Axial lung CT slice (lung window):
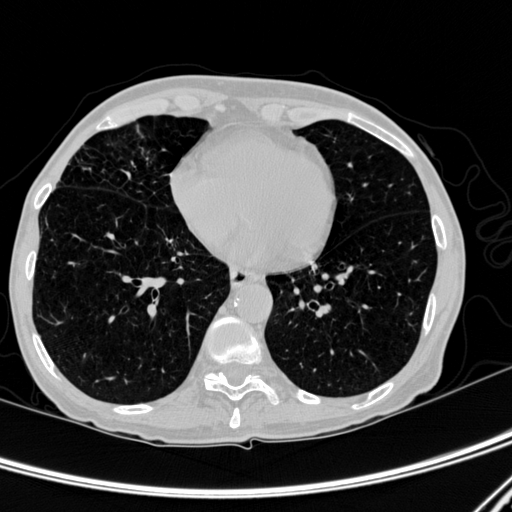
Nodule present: no